Interaction volume radius: 5 \u00c5
Interaction volume height: 30 \u00c5
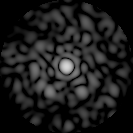
Disorder parameter: 0.821